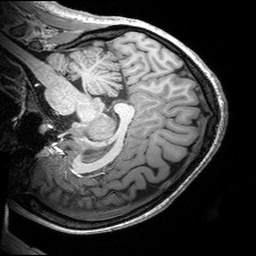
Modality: T1w
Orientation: sagittal
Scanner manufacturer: siemens
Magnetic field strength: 3 T
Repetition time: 2.53 s
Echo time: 0.00299 s